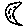
Label: moon